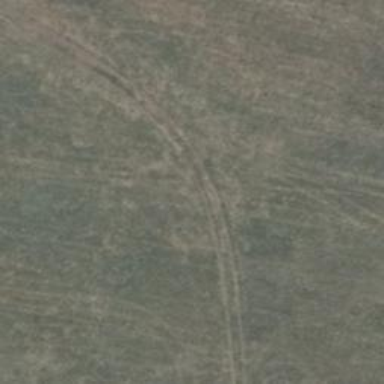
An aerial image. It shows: Grass track with grade 5 tracktype.